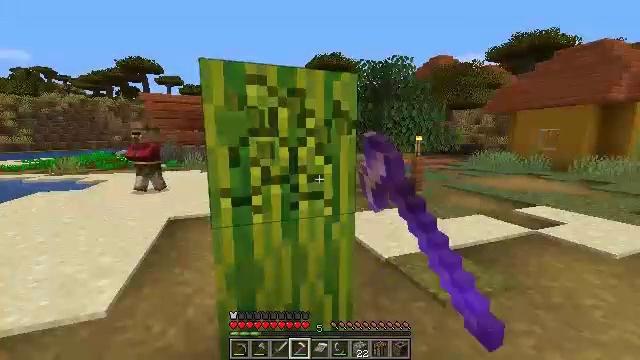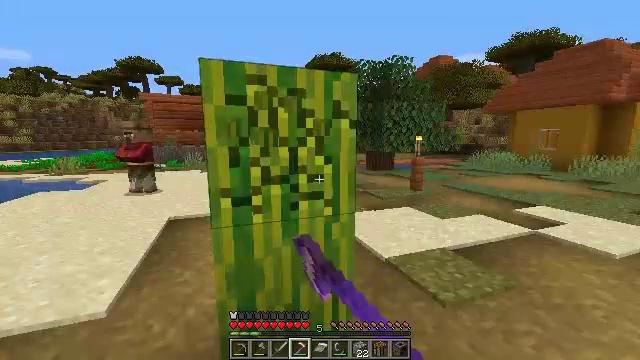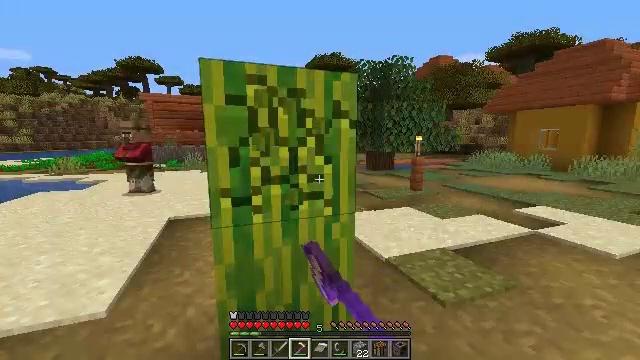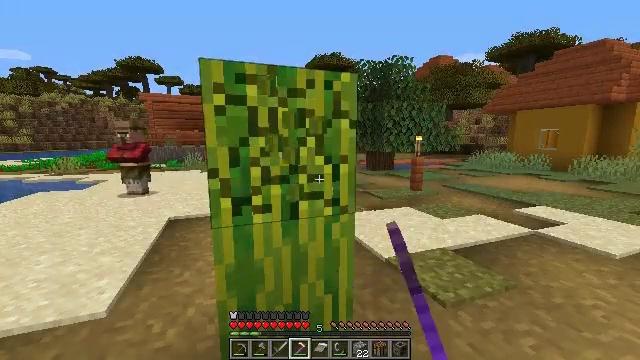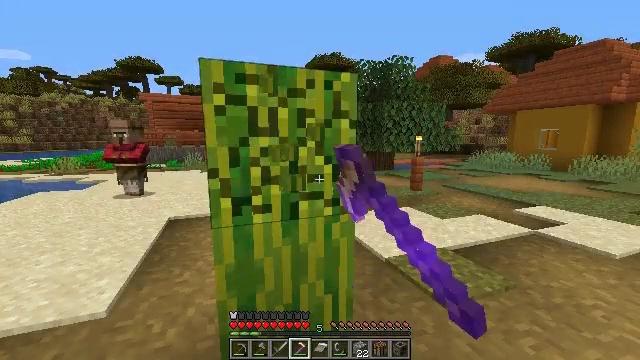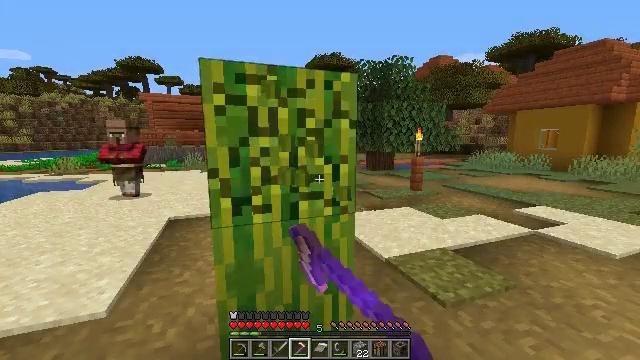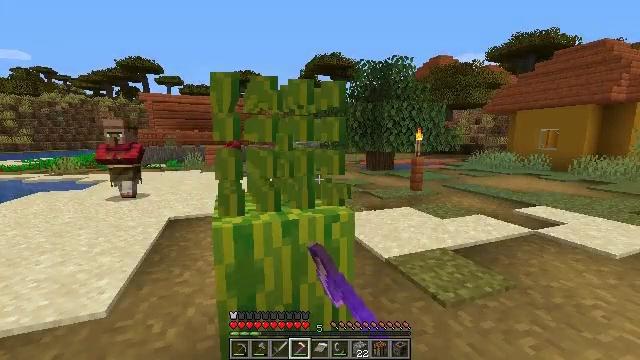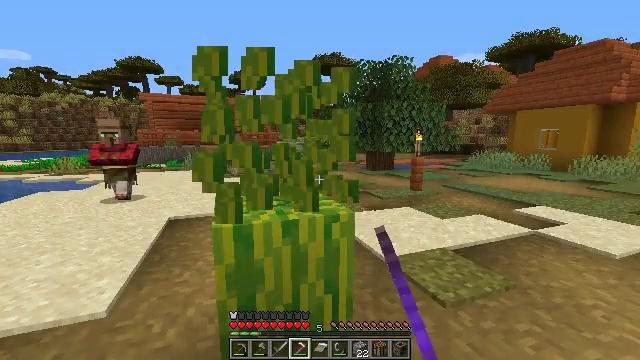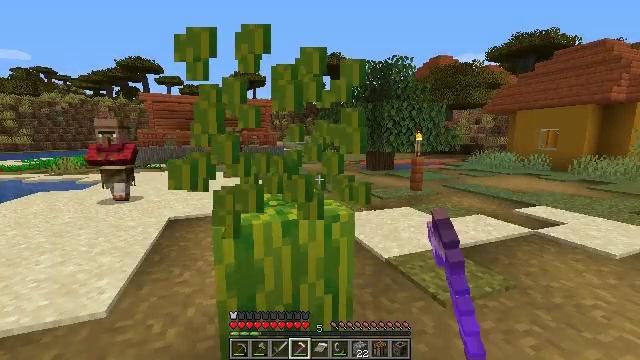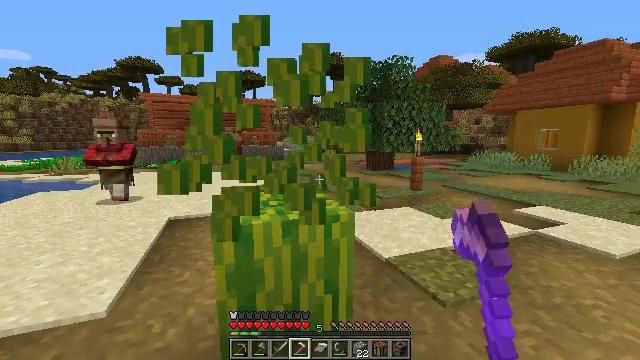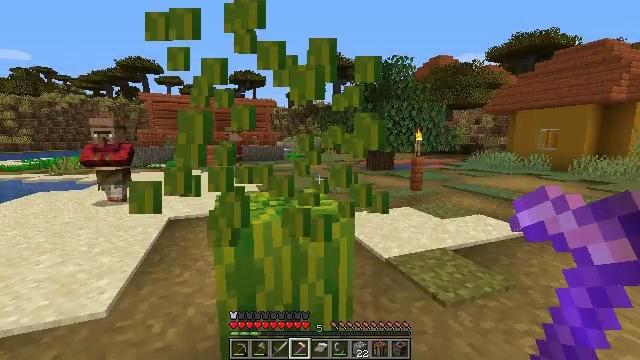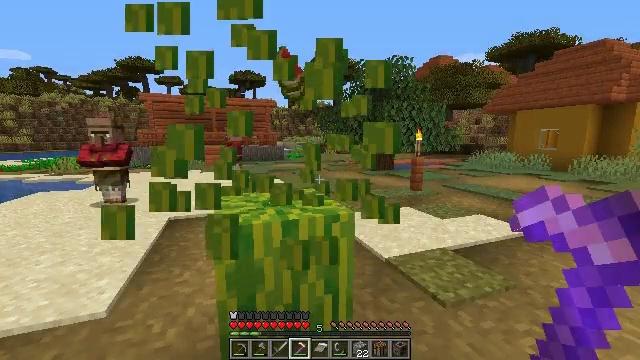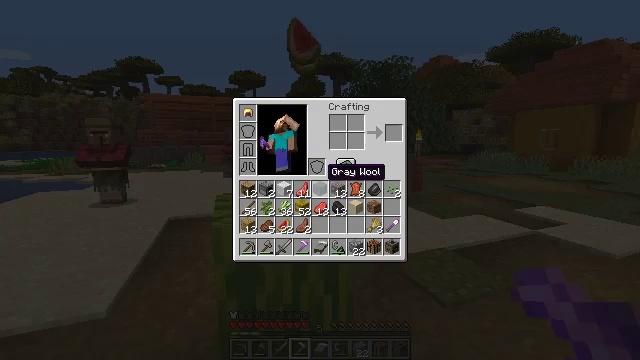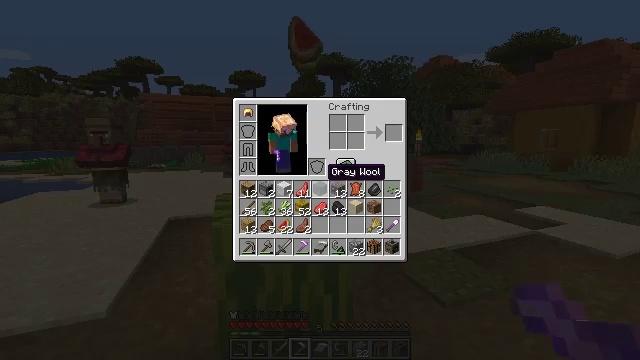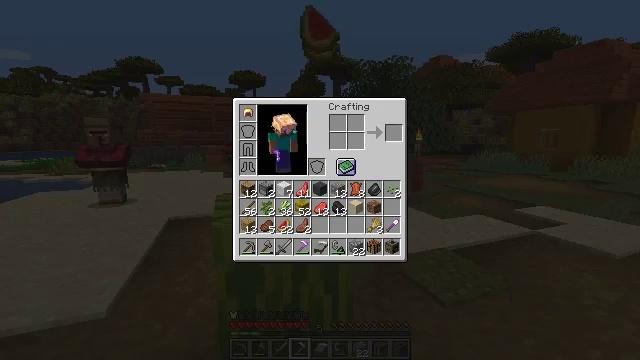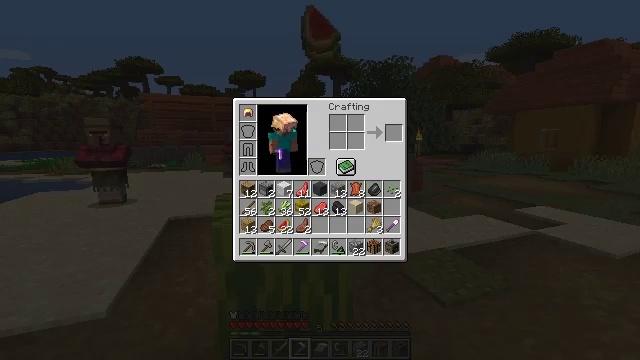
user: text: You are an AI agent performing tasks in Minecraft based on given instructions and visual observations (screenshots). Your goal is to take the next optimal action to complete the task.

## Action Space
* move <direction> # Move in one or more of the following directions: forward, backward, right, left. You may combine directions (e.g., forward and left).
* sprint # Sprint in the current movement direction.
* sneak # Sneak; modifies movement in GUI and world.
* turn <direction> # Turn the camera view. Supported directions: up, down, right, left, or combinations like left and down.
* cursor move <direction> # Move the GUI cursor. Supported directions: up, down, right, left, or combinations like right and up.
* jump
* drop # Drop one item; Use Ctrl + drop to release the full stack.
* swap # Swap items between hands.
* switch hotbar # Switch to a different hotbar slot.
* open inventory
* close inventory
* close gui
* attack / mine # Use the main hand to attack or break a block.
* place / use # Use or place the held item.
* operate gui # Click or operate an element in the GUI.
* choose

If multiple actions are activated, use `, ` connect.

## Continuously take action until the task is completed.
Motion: motion action
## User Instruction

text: Harvest melon from the farm.
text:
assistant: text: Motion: attack / mine
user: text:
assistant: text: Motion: attack / mine
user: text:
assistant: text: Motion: attack / mine
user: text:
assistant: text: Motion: attack / mine
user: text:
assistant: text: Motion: attack / mine
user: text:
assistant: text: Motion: attack / mine
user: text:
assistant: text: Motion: attack / mine
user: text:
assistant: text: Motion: attack / mine
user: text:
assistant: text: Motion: attack / mine
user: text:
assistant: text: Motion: attack / mine
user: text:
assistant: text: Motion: attack / mine
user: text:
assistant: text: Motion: open inventory
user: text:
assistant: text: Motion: open inventory
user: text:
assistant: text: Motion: cursor move right and up, open inventory
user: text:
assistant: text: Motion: cursor move right and up
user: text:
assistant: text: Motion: cursor move right and up
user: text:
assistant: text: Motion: no_op
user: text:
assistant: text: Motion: no_op
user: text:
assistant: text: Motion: no_op
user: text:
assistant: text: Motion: no_op
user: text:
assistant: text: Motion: no_op
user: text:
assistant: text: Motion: no_op
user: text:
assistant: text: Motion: no_op
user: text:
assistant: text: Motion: no_op
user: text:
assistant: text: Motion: no_op
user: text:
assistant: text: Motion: no_op
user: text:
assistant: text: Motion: no_op
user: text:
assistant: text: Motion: no_op
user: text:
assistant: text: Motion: no_op
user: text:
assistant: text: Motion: no_op